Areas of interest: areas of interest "Shopping Mall"
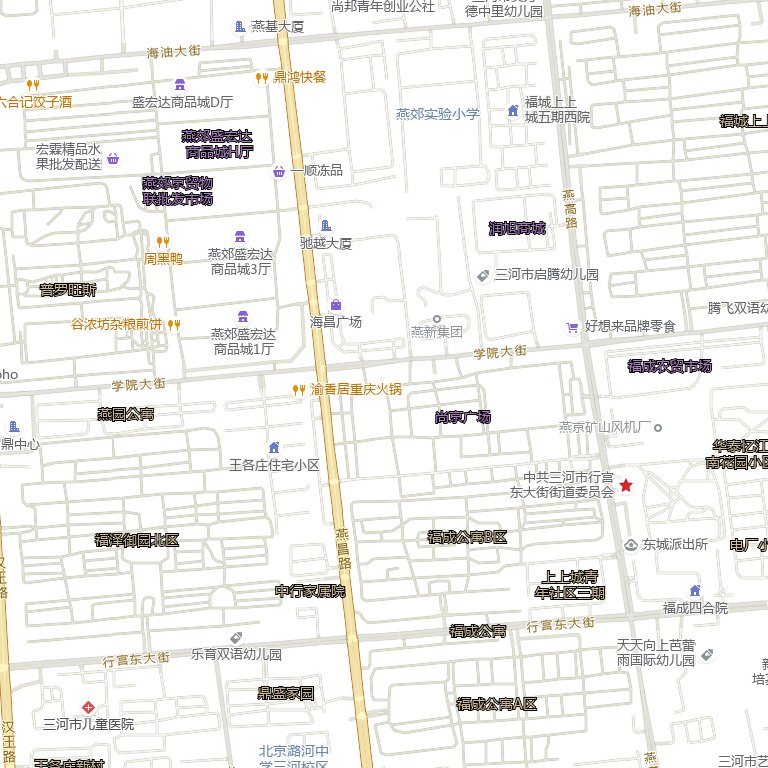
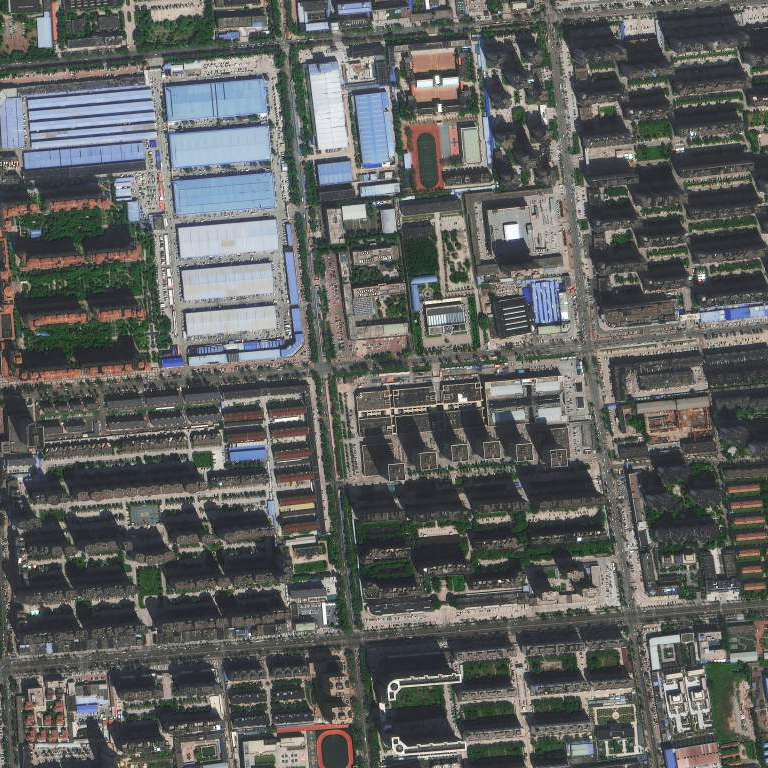